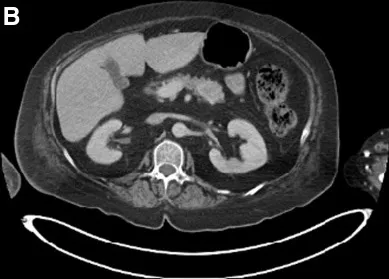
(C) PET-CT demonstrating mild PET avidity of the pancreatic mass. CT, computed tomography; PET-CT, positron emission technology-CT.
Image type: radiology (ct)